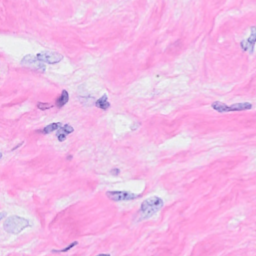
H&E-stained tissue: Breast